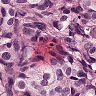
Metastatic tissue present: yes